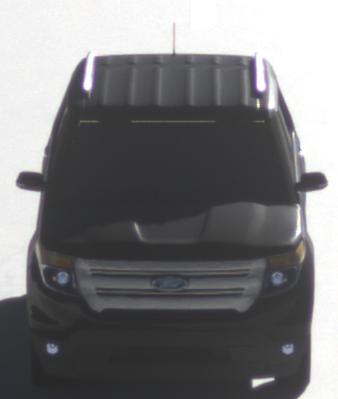
Make: Ford
Model: Explorer
Detailed model: Gen. 5
Model produced from: 2010
Model produced until: 2019
Doors: 5
Color: black
Road condition: dry road
Daytime: morning or afternoon
Contrast: high contrast